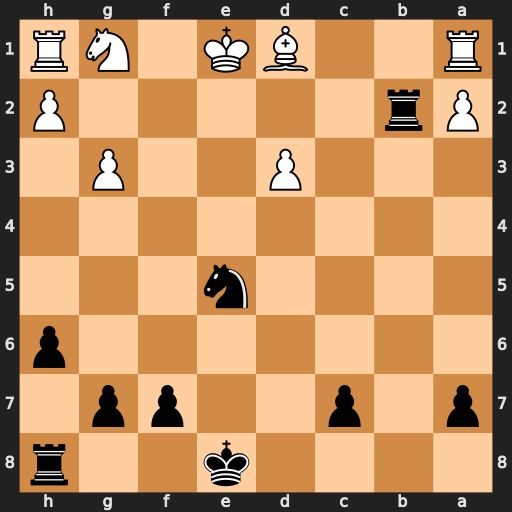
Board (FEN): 4k2r/p1p2pp1/7p/4n3/8/3P2P1/Pr5P/R2BK1NR
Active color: b
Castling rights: KQk
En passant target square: -
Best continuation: Nxd3+ Kf1 Rf2#